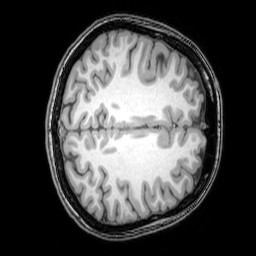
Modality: T1w
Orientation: axial
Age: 24
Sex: female
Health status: healthy
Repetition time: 0.081 s
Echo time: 0.037 s